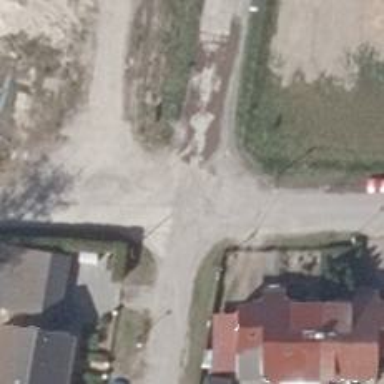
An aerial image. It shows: Residential road with asphalt surface.